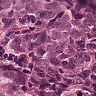
Metastatic tissue present: yes